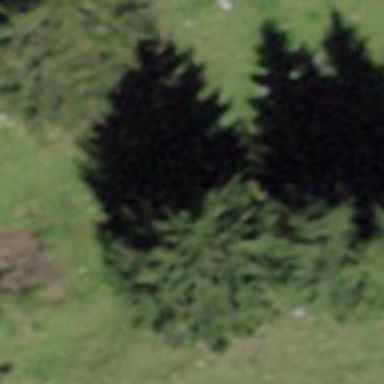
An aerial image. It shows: Row of broadleaved trees.